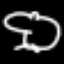
Label: frog